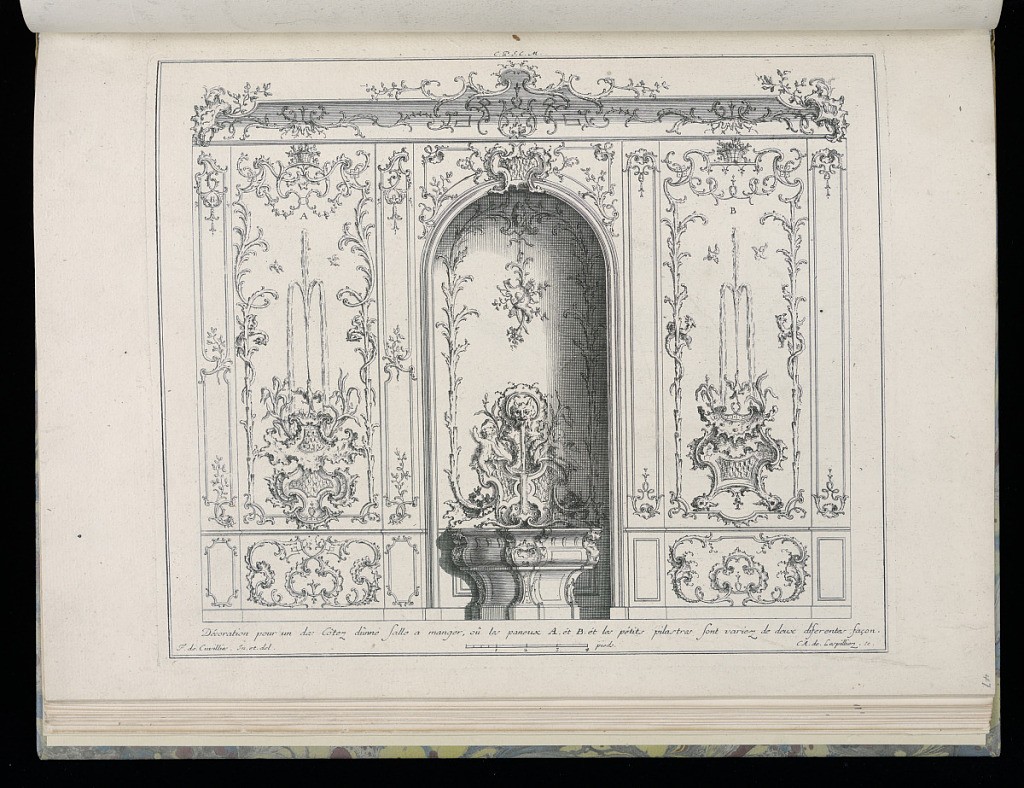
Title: Wall Niche with Fountain
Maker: François de Cuvilliés the Elder, Belgian, 1695 - 1768
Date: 18th century
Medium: Engraving on paper
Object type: Bound print
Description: Interior design in Rococo style depicting a curved wall niche with a fountain. Surrounding the fountain are two pilaster panels, each depicting water fountain imagery in a different style. Scale at lower center.